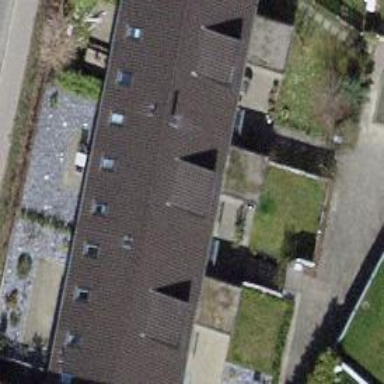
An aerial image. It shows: Terrace building.